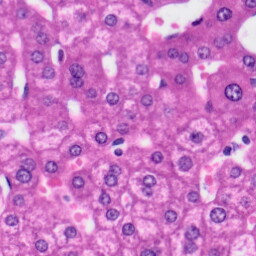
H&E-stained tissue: Liver